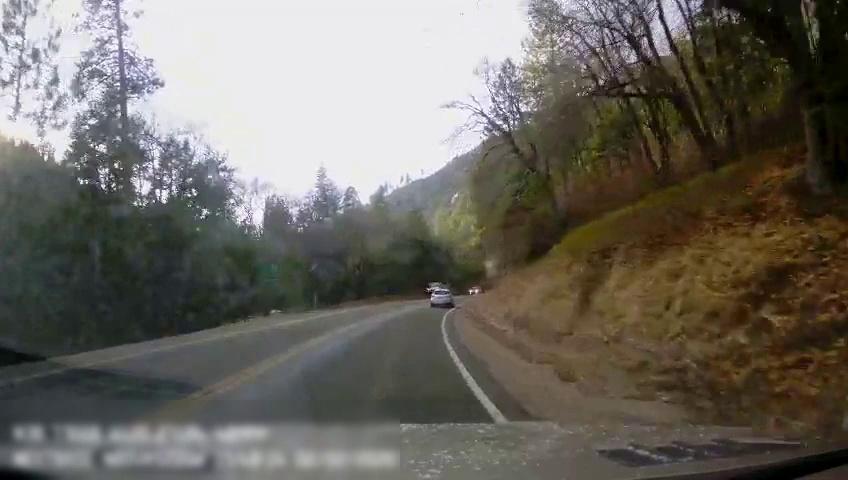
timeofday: Day
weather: Sunny
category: Drivable Space
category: Vehicles | Truck
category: Vehicles | Car
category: Vehicles | Car
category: Lanes | Opposite Lane
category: Lanes | Current Lane
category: Lanes | Current Lane
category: Lanes | Current Lane